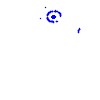
Particle: pion